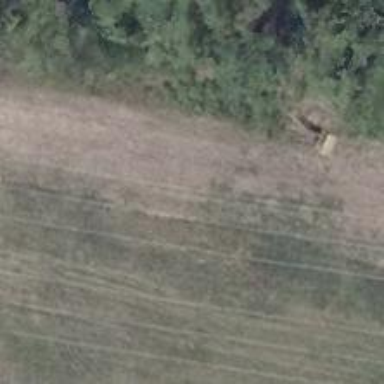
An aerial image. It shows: Hunting stand.